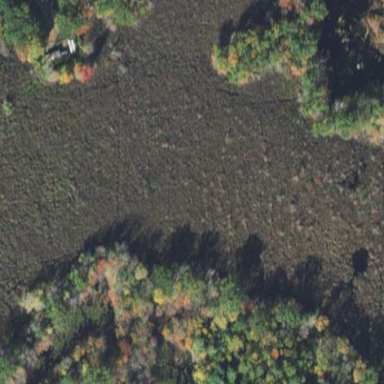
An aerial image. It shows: Marshy wetland area.